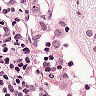
Metastatic tissue present: yes